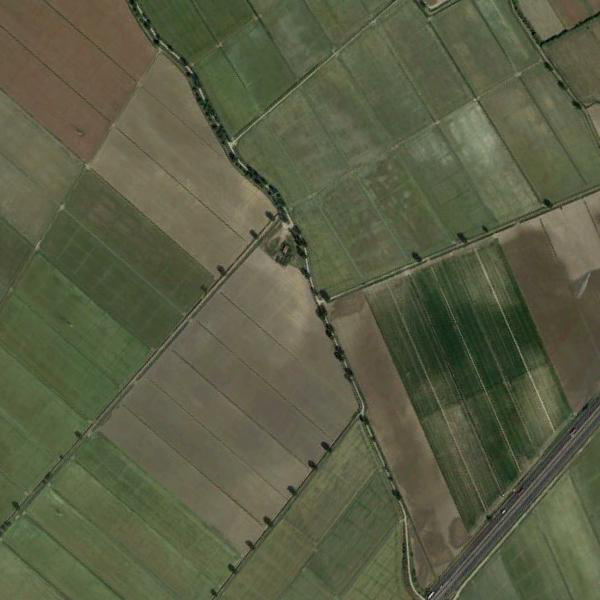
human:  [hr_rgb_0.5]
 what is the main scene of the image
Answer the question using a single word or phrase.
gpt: farmland